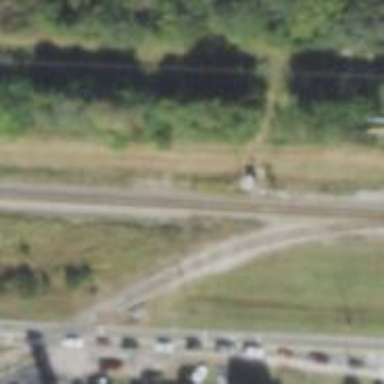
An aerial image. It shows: Railway track.